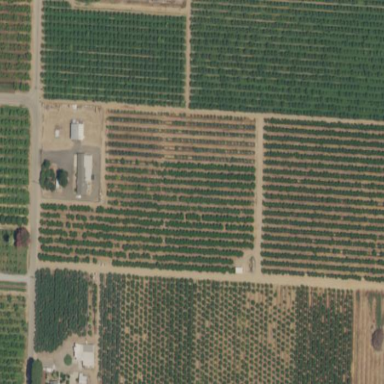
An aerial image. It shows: Orchard.